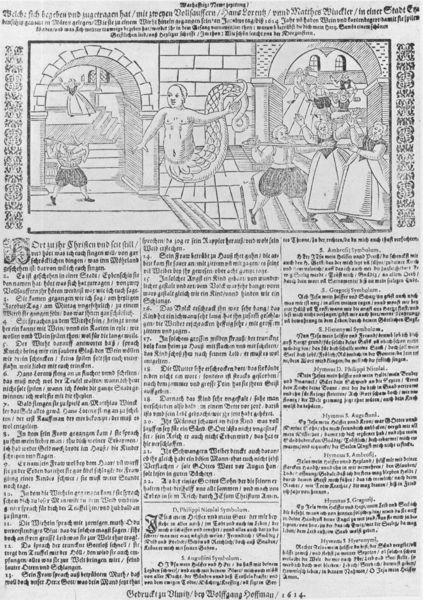
Titel: Warhafftige Newe zeytunng
Künstler: Johann Meyer
Standort: Wolfenbüttel
Institution: Herzog August Bibliothek
Schlagwörter: mann, frauen, menschen, stadt, fenster, frau, kleid, kleider, männer, schwarz, weiss, zeichnung, rock, hose, steine, bild, boden, schwanz, schrift, bogen, perspektive, mauer, grafik, spalten, treppe, treppen, essen, deutsch, tor, buch, torbogen, mauerwerk, druck, schwarzweiss, holzstich, radierung, stich, seite, illustration, text, zeitung, buchstabe, buchstaben, herrscher, darstellung, buchdruck, buchseite, fisch, backsteinmauer, verwandlung, wesen, mittelalter, fabelwesen, meerjungfrau, pluderhose, harfe, bod, kupferstich, welt, ungeheuer, gedruckt, flugblatt, legende, backsteine, monster, torbögen, latein, lateinisch, erstaunen, buchmalerei, artikel, seriendruck, evangeliar, inkunabel, fischschwanz, skurril, altertümlich, halbfisch, wiegendruck, grauen, skurill, drei spalten, 1500, 1520, vergessen, wolfgang hoffmann, 1614, fischweib, melusine, melisande, blockbuchdruck